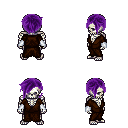
a pixel art fantasy rpg character, male body template, skeleton, brown robe, white pants, purple pixie cut hairstyle, white cloth bracers, four views (front, back, left, right), 2x2 character sprite sheet, small pixel art, hard edges, no anti-aliasing